Question: I used the command:
'''
boxplot(V15~Class,data=trainData, main="V15 value depending on Class", xlab="Class", ylab="V15")
'''
I would like to understand which is the percentage of points in the rectangle(s)?

I mean: if I take all the samples inside the main rectangle, what percentage of the total count of samples will it be?
I found the <URL>, but cannot figure out this answer.
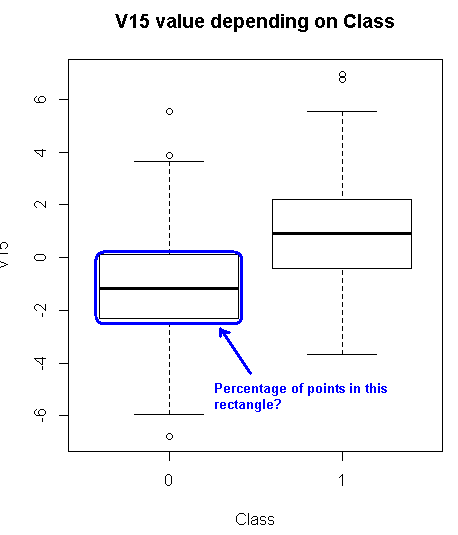
Answer: The <URL> which does the computation". From the "Details" section:
'''
The two 'hinges' are versions of the first and third quartile, i.e., close to quantile(x, c(1,3)/4).
The hinges equal the quartiles for odd n (where n <- length(x)) and differ for even n.
Whereas the quartiles only equal observations for n %% 4 == 1 (n = 1 mod 4),
the hinges do so additionally for n %% 4 == 2 (n = 2 mod 4), and are in the middle of two observations otherwise.
'''
So yes, basically the middle 50% of the values fall inside the box, but the details of the calculation depend on the nature of the data.